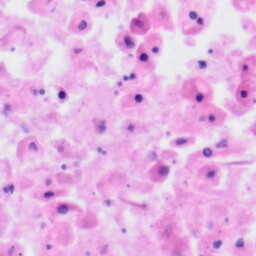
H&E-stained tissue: Tonsil